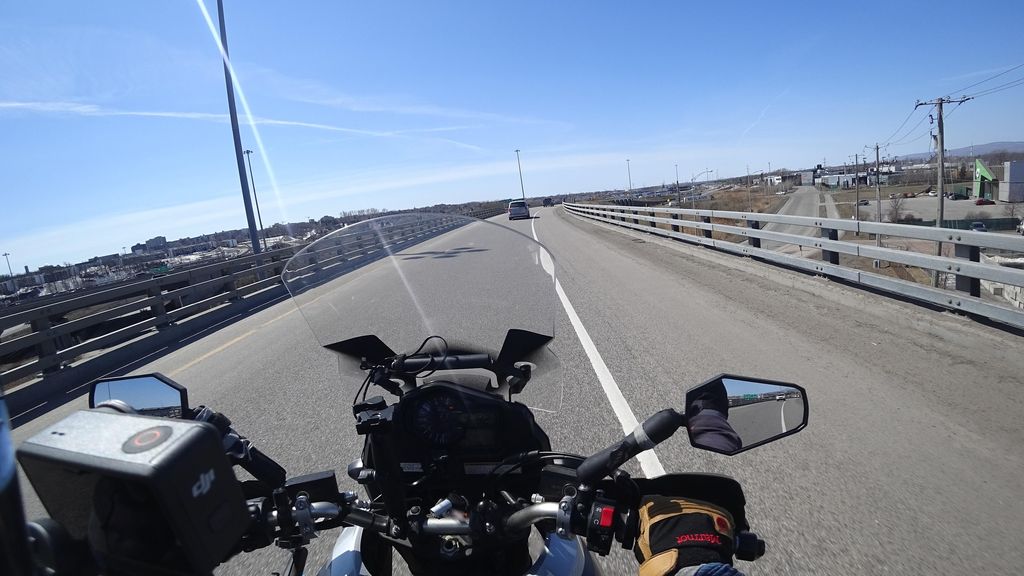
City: quebec_city